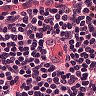
Metastatic tissue present: no